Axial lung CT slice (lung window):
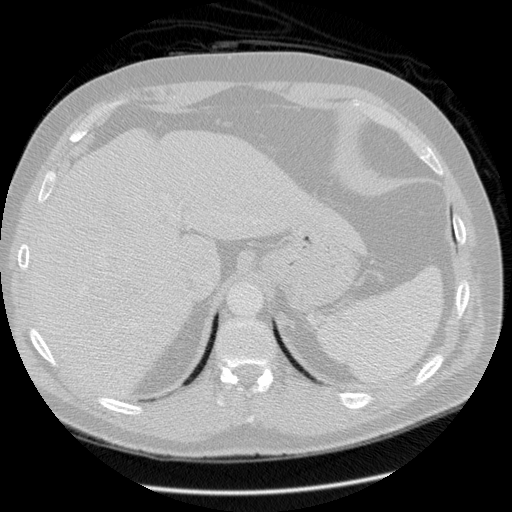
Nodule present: no